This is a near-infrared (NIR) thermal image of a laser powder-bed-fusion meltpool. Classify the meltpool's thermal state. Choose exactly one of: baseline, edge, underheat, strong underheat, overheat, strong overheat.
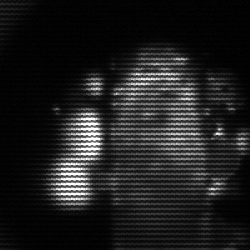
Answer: strong underheat